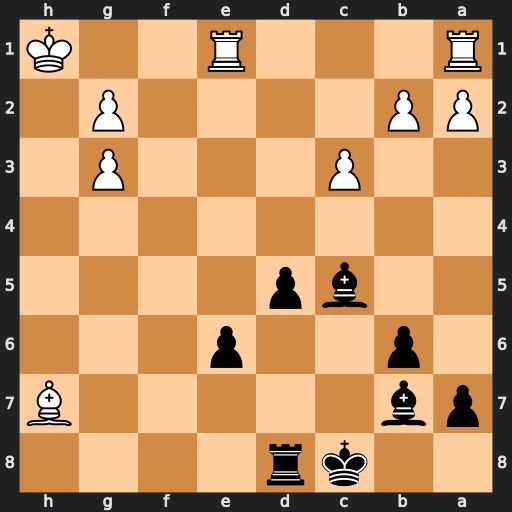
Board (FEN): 2kr4/pb5B/1p2p3/2bp4/8/2P3P1/PP4P1/R3R2K
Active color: b
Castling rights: -
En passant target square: -
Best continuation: Rh8 Rxe6 Rxh7+ Rh6 Rxh6#